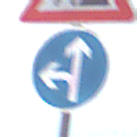
Verkehrszeichen: VorgeschriebeneFahrtrichtungGeradeausOderLinks
Zusatzzeichen oben: Arbeitsstelle
Umgebung: Outdoor, Nature
Tageszeit: SunriseSunset
Wetter: PartlyCloudy
Licht: Natural
Jahreszeit: NotSpecified
Kontrast: LowContrast